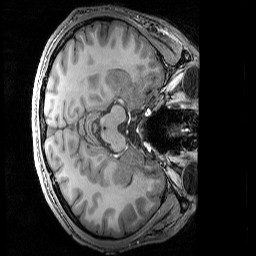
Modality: T1w
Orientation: axial
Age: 22
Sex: male
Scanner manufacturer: siemens
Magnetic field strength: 3 T
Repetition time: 2.3 s
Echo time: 0.00344 s